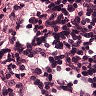
Metastatic tissue present: no